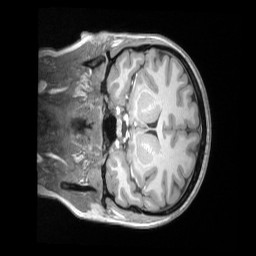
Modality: T1w
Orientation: coronal
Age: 19
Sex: female
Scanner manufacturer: siemens
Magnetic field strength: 3 T
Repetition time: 2.53 s
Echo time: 0.00164 s